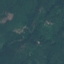
Label: Forest